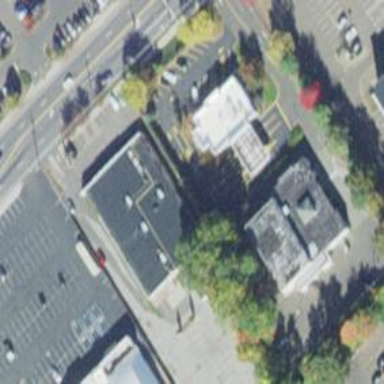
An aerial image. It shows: Part of building.